Question: I am currently looping through an array of location objects. I am then calling out to google to get me a panorama for that location. The problem is the request for this is asynchronous, so when the callback actually gets called, the location variable I passed is the last location in the array.
Here is example code, and console log output:
'''
for location in paginated_data.locations
console.log location
latLng = new google.maps.LatLng(location.latitude,location.longitude)
@sv.getPanoramaByLocation(latLng, 50, (StreetViewPanoramaData, StreetViewStatus) =>
console.log location
)
'''

As you can see, in the initial loop the console sees the correct location, in the callback, it only shows the last one from the loop. Can anyone point me in the right direction on how to fix this?
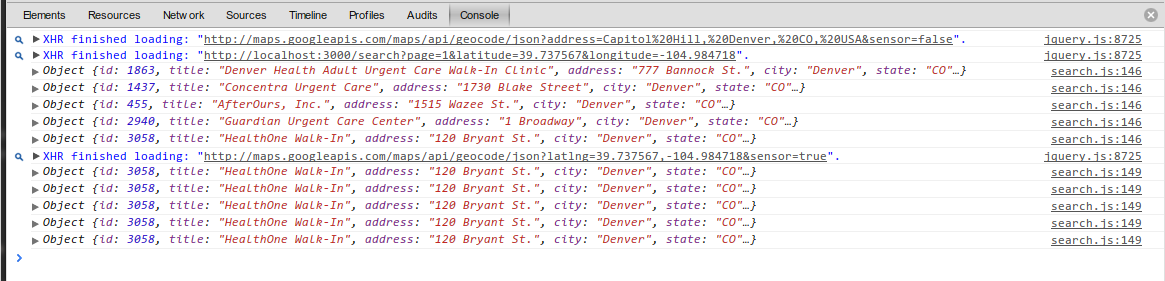
Answer: UPDATE:
You should use the 'do' keyword to have coffeescript create a separate closure for each loop iteration:
'''
for location in paginated_data.locations
do (location) ->
console.log location
latLng = new google.maps.LatLng(location.latitude,location.longitude)
@sv.getPanoramaByLocation(latLng, 50, (StreetViewPanoramaData, StreetViewStatus) =>
console.log location
'''
ORIGINAL (the not-so-coffeescript but still in coffeescript way of doing it):
You need to wrap your code in an <URL> so that it has its own scope and pass in 'location':
'''
for location in paginated_data.locations
((location) ->
console.log location
latLng = new google.maps.LatLng(location.latitude,location.longitude)
@sv.getPanoramaByLocation(latLng, 50, (StreetViewPanoramaData, StreetViewStatus) =>
console.log location
)(location)
'''
or move the body of the 'for' loop into a separate 'function'
'''
getLocation = (location) ->
console.log location
latLng = new google.maps.LatLng(location.latitude,location.longitude)
@sv.getPanoramaByLocation(latLng, 50, (StreetViewPanoramaData, StreetViewStatus) =>
console.log location
for location in paginated_data.locations
getLocation(location)
'''